Question: I am making a multiple scatterplot to show interaction. I used the melt function from the reshape2 package to make my data look like this:
'''
head(wage)
money educ exper tenure nonwhite female married numdep smsa Region Industry
1 3.10 11 2 0 White Female Notmarried 2 1 west other
2 3.24 12 22 2 White Female Married 3 1 west services
3 3.00 11 2 0 White Male Notmarried 2 0 west trade
4 6.00 8 44 28 White Male Married 0 1 west clerocc
5 5.30 12 7 2 White Male Married 1 0 west other
6 8.75 16 9 8 White Male Married 0 1 west profserv
test1 = wage %>% select(money, educ, female, nonwhite, married, smsa, Region, Industry)
test1a = melt(test1, id.vars= c('money', 'educ'))
head(test1a)
money educ variable value
1 3.10 11 female Female
2 3.24 12 female Female
3 3.00 11 female Male
4 6.00 8 female Male
5 5.30 12 female Male
6 8.75 16 female Male
tail(test1a)
money educ variable value
3151 5.65 12 Industry construc
3152 15.00 16 Industry profserv
3153 2.27 10 Industry trade
3154 4.67 15 Industry construc
3155 11.56 16 Industry nondur
3156 3.50 14 Industry profserv
'''
The ggplot function I am using is:
'''
ggplot(test1a, aes(educ,money, col = value )) + geom_point()+
facet_wrap(~ variable) + geom_smooth(method = 'lm', se = FALSE) +
theme(legend.position="none")
'''
Which is giving me the following plot:

Which is exactly what I'm looking for, except I want all 6 plots to have the same color scheme. In other words, I want all 6 plots to have the same exact green/yellow plot as they have in the top left.
Any suggestions?
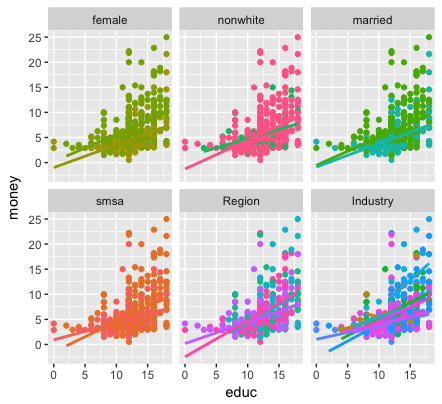
Answer: I generated some data to illustrate this answer
'''
test1a <- data.frame(money = rnorm(10), educ = rnorm(10),
variable = c("female","female","female","female","female","Industry","Industry","Industry","Industry","Industry"),
value = c("Female", "Female", "Male", "Male", "Female", "construc", "construc", "trade", "trade", "trade"))
money educ variable value
1 <PHONE> 0.822198786 female Female
2 -<PHONE> 0.257554982 female Female
3 -<PHONE> -1.048976078 female Male
4 <PHONE> -1.398813412 female Male
5 -<PHONE> 0.818251963 female Female
6 <PHONE> -0.289675281 Industry construc
7 <PHONE> -0.004767622 Industry construc
8 <PHONE> -0.633061650 Industry trade
9 -<PHONE> -0.567433569 Industry trade
10 <PHONE> -0.010446676 Industry trade
'''
Libraries used
'''
library(ggplot2)
library(dplyr)
'''
First of all get a table of variable-values being used
'''
uniqueVarVal <- unique(test1a[,3:4])
variable value
1 female Female
3 female Male
6 Industry construc
8 Industry trade
'''
The aim is to get a manual color scale for the female variable and use the scheme for the Industry variable.
Colors to be used. I've only specified 2, , as some of your variables have more than 2 values.
'''
colors <- c("red", "green")
'''
Add the color to be used to our table of variable-values
'''
colValues <- uniqueVarVal %>%
group_by(variable) %>%
mutate(color = colors[row_number()]) %>%
ungroup()
# A tibble: 4 x 3
variable value color
<fctr> <fctr> <chr>
1 female Female red
2 female Male green
3 Industry construc red
4 Industry trade green
'''
Next we need to set the levels of the value variable, otherwise ggplot arranges them alphabetically.
'''
test1a$value <- factor(test1a$value, levels = colValues$value)
'''
Finally specify a manual color scale using the repeated pattern, red-green.
'''
ggplot(test1a, aes(educ,money, col = value )) +
geom_point(alpha = 0.3) +
geom_smooth(method = 'lm', se = FALSE) +
scale_color_manual(values = colValues$color) +
facet_wrap(~ variable)
'''
I have left the legend showing, so you can see what is happening.
Given the density of your points, I'd recommend using alpha to set transparency.
<URL>